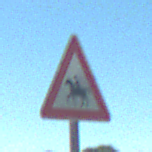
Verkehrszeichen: ReiterRechts
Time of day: Midday
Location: Outdoor (Special)
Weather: PartlyCloudy
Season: NotSpecified
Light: Natural